Question: I am trying to compile a driver. Version of my kernel is 3.2.0-27-generic.
I left only includes that I need:
'''
#include <linux/init.h>
#include <linux/module.h>
#include <linux/kernel.h>
#include <linux/proc_fs.h>
#include <linux/pci.h>
#include <linux/delay.h>
#include <linux/dmi.h>
'''
These headers are found. But when I try to compile I get error that asm/cache.h file is not found.
When I dug dipper I found that there is no such folder as "asm", but asm-generic and it contains required headers.
It's structure of folder with headers:

Why was it renamed? Because of it I can't compile another drivers. If I rename "asm-geneic "to "asm" it will lead to other missing headers. What's wrong here?
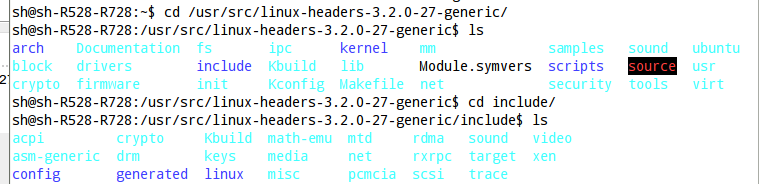
Answer: is architecture dependent, there are different asm directory for different architectures
'''
arch/powerpc/include/asm/
arch/x86/include/asm/
arch/arm/include/asm
[...]
'''
You can't rename to because your problem is that you can't reach the architecture folder. Try to check your .config file or set manually the variable.